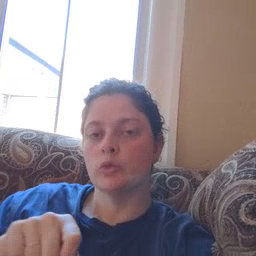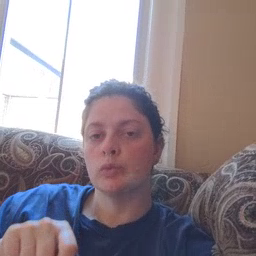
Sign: shoe